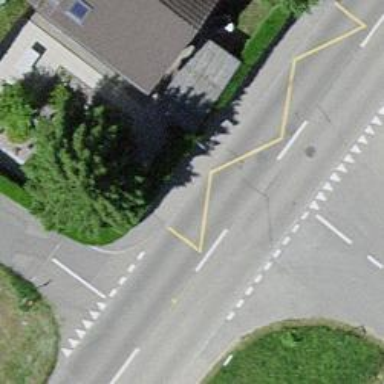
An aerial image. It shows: Bus stop with platform for public transport.